Question: I'm trying to dynamically add items into a '<ul>' via jquery, and have followed documentation <URL>
I seem to be struggling with the 'listview' invocation...
This is my HTML :
'''
<ul data-role="listview" id="tweets">
<li><a href="astra.html">Astra</a></li>
<li><a href="ford.html">Ford</a></li>
<li><a href="triumph.html">Triump</a></li>
<li><a href="chevrolet.html">Chevrolet</a></li>
<li><a href="dodge.html">Dodge</a></li>
</ul>
'''
This is my Jquery:
'''
$("#tweets").append("<li>Nissan</li>");
$("#tweets").listview("refresh");
'''
And this is the error I see in Chrome JS console:
> Uncaught TypeError: Object [object Object] has no method 'listview'
This is what I see in the browser :

I've tried calling listview both with and without the "refresh", both seem to give the same error, what am I doing wrong?
I've looked at ~5 previous SO questions, but none of their answers have helped.
:
I already have the following in the '<head>' elements :
'''
<script type="text/javascript" src="http://code.jquery.com/jquery-1.7.1.min.js"></script>
<script type="text/javascript" src="http://code.jquery.com/mobile/1.1.1/jquery.mobile-1.1.1.min.js"></script>
'''
The above javascript is being execute after a button is clicked, not sure if that has any effect...
HTML:
'''
<a href="#" data-role="button" onclick="getTweets()">GetTweets</a>
'''
JS:
'''
function getTweets() {
// some static value for now, to get it working...
$("#tweets").append("<li>Nissan</li>");
try {
$('#tweets').listview('refresh');
} catch(e) {
$('#tweets').listview();
}
}
'''
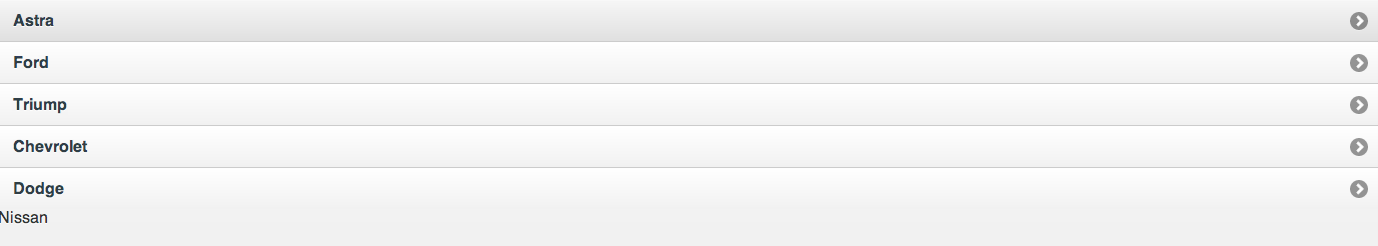
Answer: I'm guessing your listview is not initiated the first time you add an item. Try this, for example:
'''
try {
$('#tweets').listview('refresh');
} catch(e) {
$('#tweets').listview();
}
'''